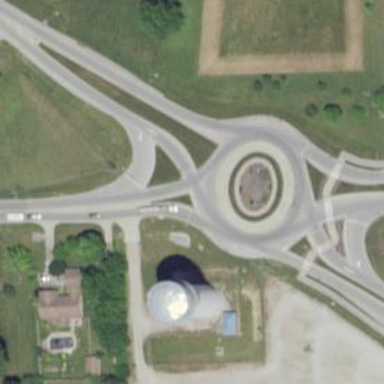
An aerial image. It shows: Primary highway with asphalt surface leading to roundabout.